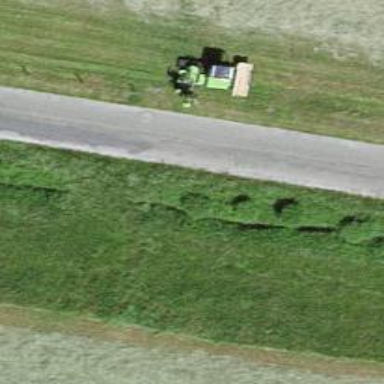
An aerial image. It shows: Culvert tunnel passing through ditch.